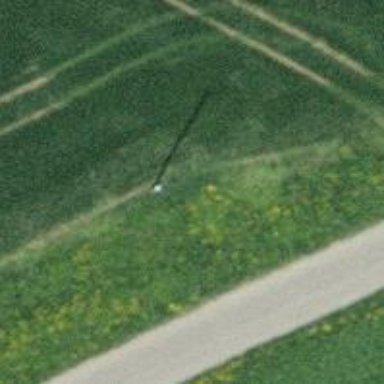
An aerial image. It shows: Minor power line.